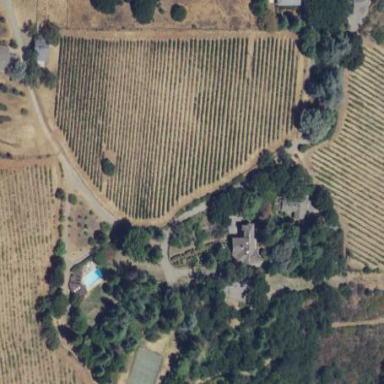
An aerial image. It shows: Unique farmland featuring vineyard where grapes are grown.